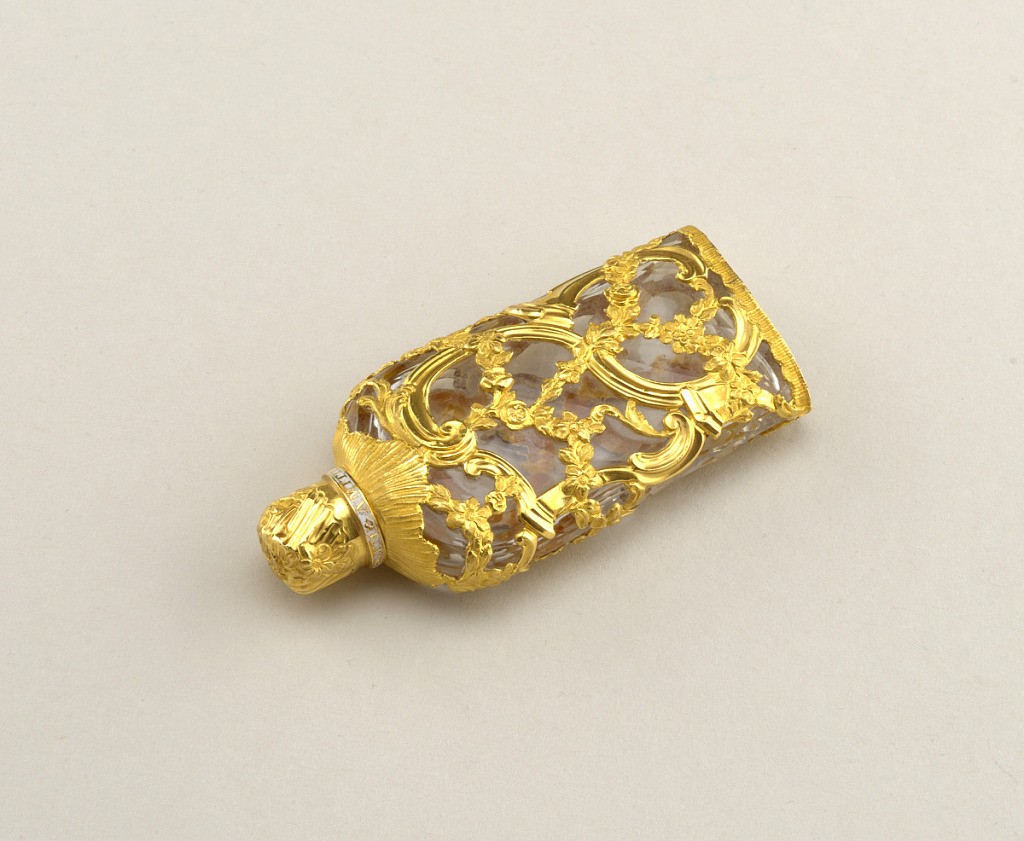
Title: Bottle
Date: ca. 1750
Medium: Rock crystal, gold
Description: Perfume bottle/scent container composed of a cage-like foil made up of scrolls and plant forms over a crystal bottle.